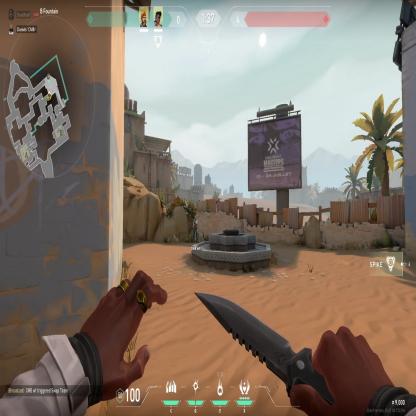
Label: teammate